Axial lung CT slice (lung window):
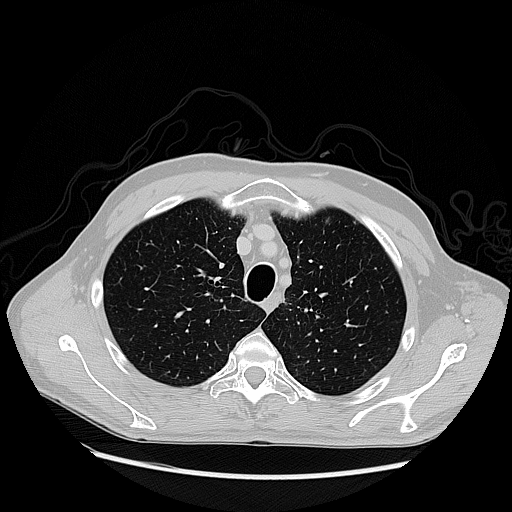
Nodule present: no